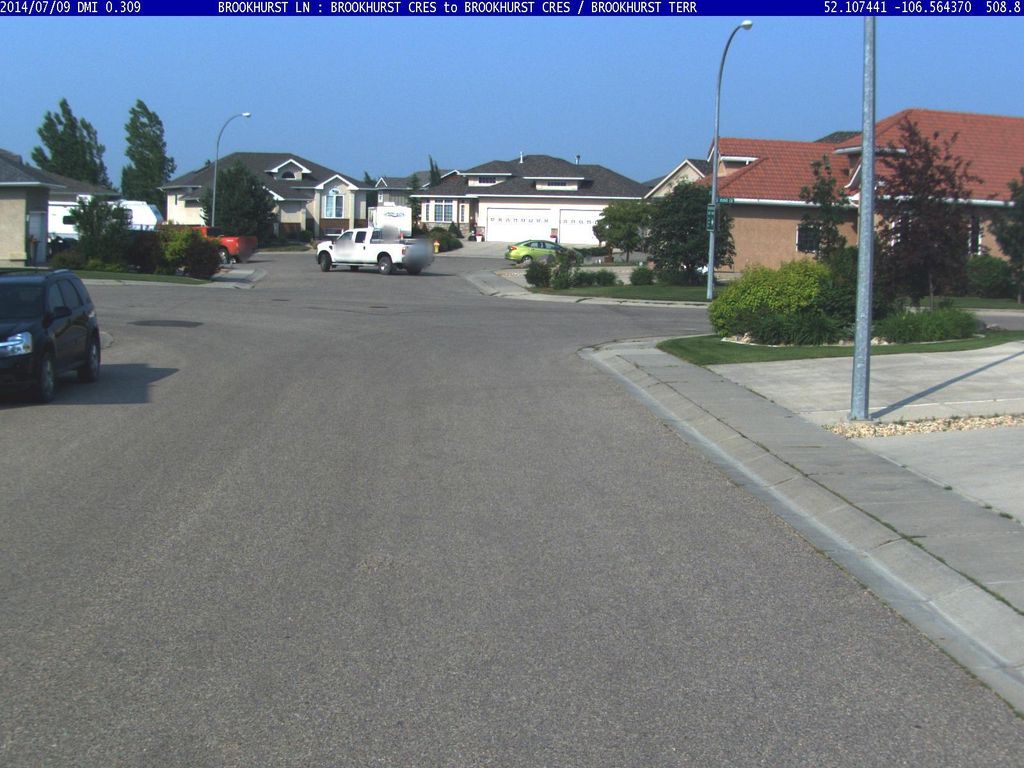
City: saskatoon